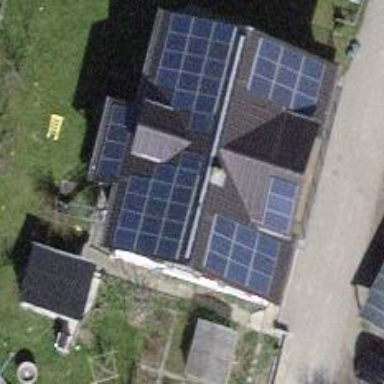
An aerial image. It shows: Solar photovoltaic panel generator.